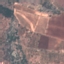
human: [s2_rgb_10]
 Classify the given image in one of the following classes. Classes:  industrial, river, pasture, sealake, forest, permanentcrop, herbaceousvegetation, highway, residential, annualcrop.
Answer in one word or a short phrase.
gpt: PermanentCrop